Question: I just finished creating a site mockup for a new version of our website. Our current site is hand written, and all content updates are code changes. I'd like to move our site to a CMS with as little custom styling as possible. Based on this home page mockup is there any CMS that handles this layout better than another?

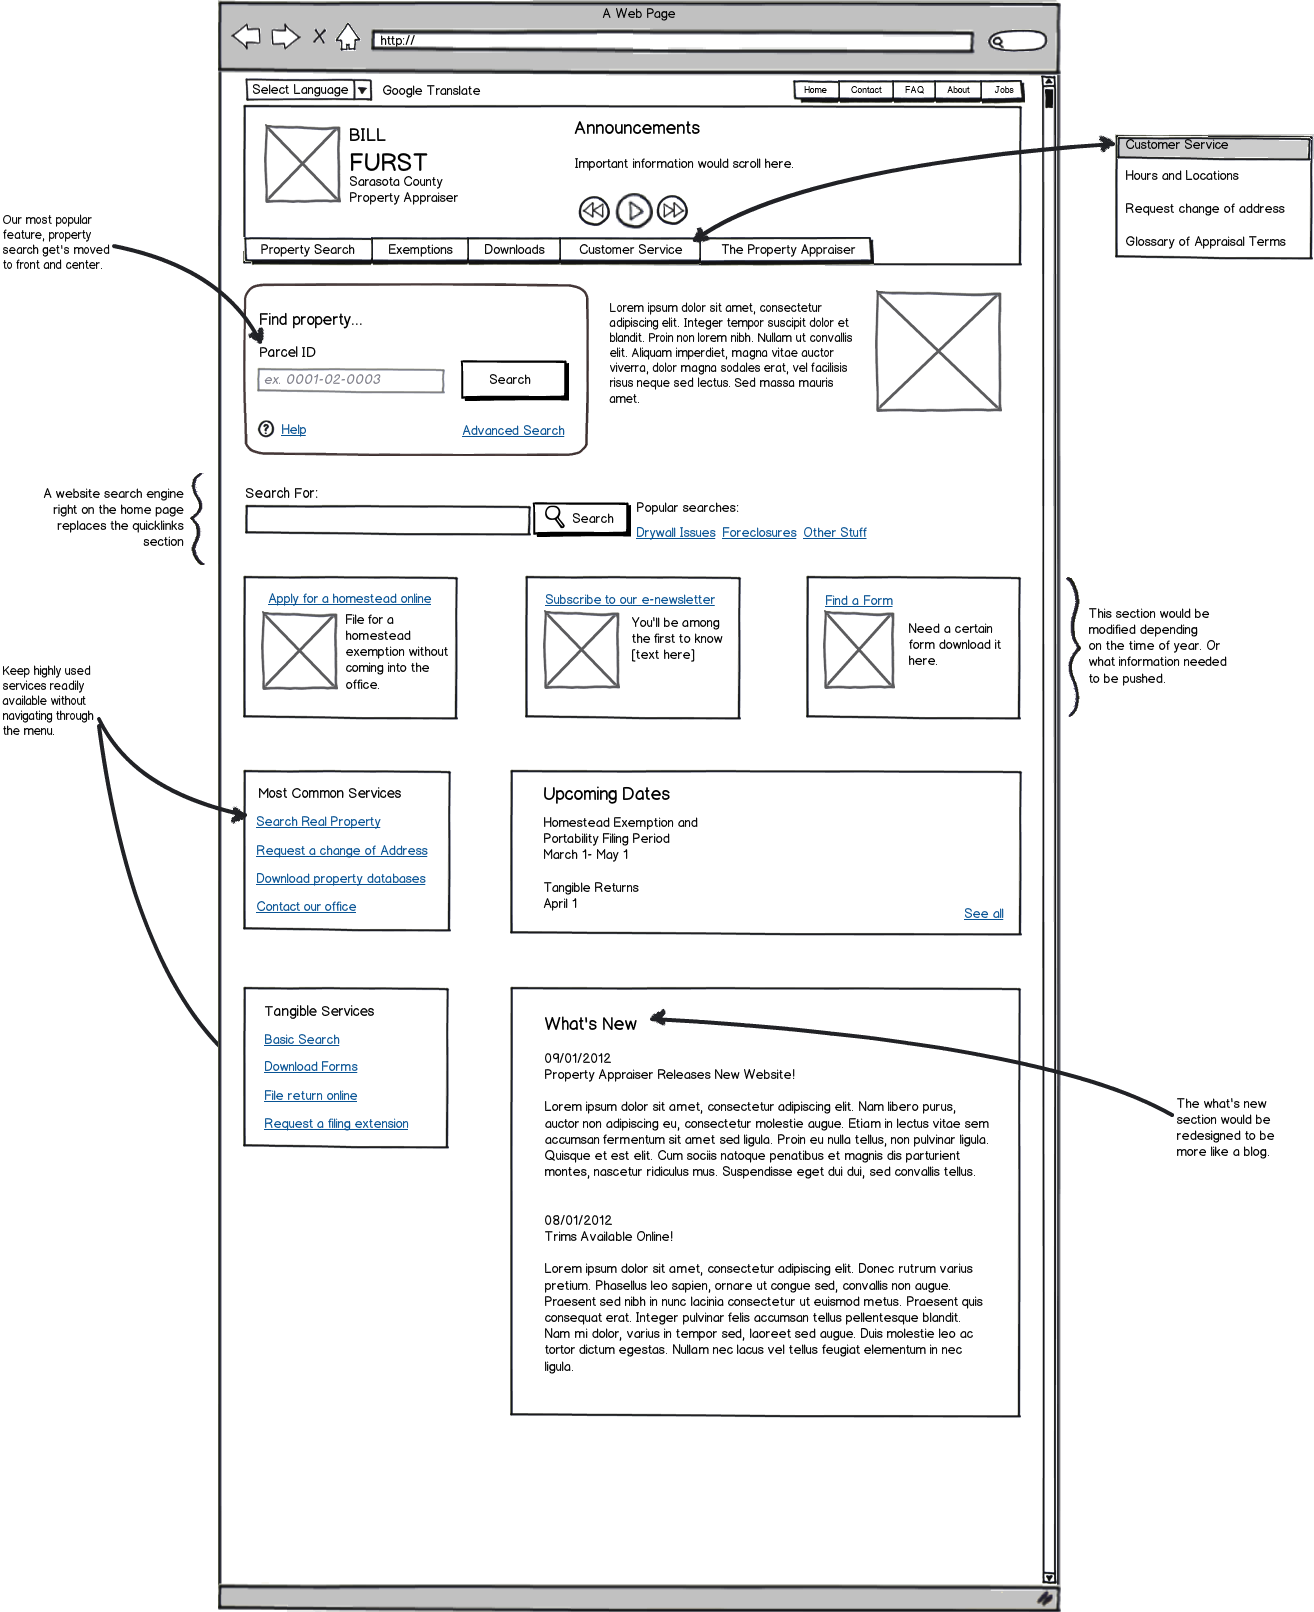
Answer: @DougChamberlain I would personally divide all content by context; almost all blocks on the page would be derived from different files which were called into the home page template. The rest of the site may use a different template, but may still call the same blocks of content - This is a key part of why we'd design this way. This can be accomplished in any CMS; it's more a design principle than a feature these days.
For example, the red items in <URL> which could be adapted to different layout requirements.
Example of why we do this: You might design the search bar so that when you included it, it was inside of a container which could have the class 'longSearch' or 'searchBoxLarge' or 'searchBoxSmall' (Or whatever) which would dynamically produce the long search bar you've shown or a larger/small box to place in the right side of the footer perhaps. We'd design these included files to be very adaptable and reusable. Each time you include the search bar, it takes a single line of code (That's awesome), and each time it has an issue or needs an update, you only need to work on the file in one place.
Finally, all of these widgets, or components, or whatever you might want to call them, would live inside templates, which belonged to pages. Each page would have a set template (A blog style template, a generic content style template, a home page template, etc) which would accomodate the type of content that page was supposed to hold.
Any CMS is capable of this, but as I mentioned, WordPress is perfectly suitable, documents this layout method well, is free, and easy to learn with.
I apologize if my explanation here isn't what you were hoping for! I'm aiming to be helpful, but it can be difficult over the internet sometimes. Feel free to ask more or have me iterate over some points a little better.